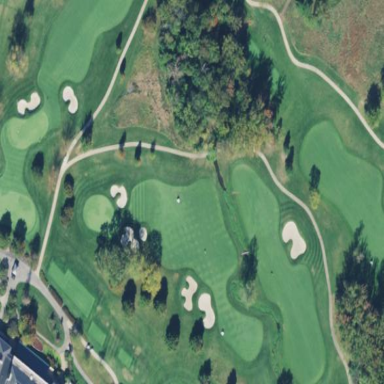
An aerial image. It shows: Golf fairway surrounded by grass.